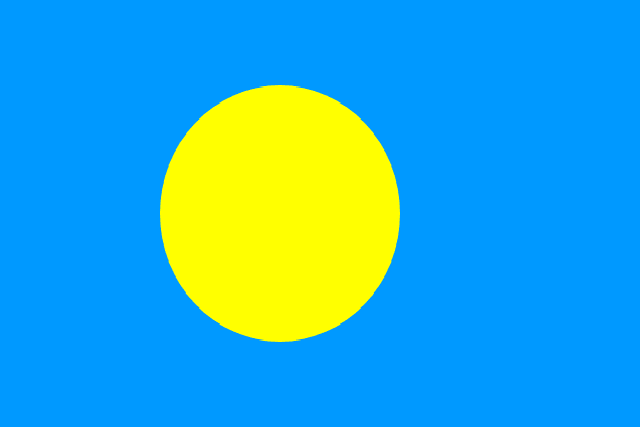
Country: Palau
Country code: pw